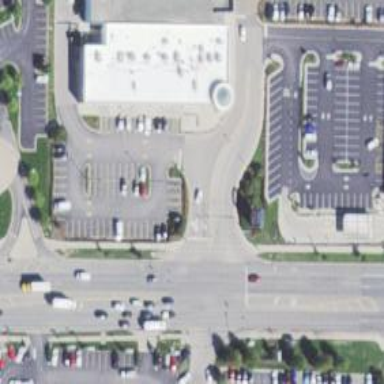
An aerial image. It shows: Stop road.